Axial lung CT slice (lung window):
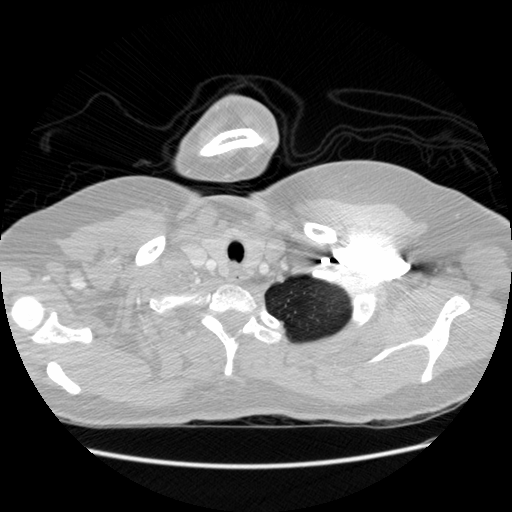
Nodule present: no